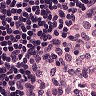
Metastatic tissue present: no